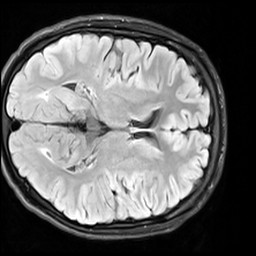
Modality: FLAIR
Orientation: axial
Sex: male
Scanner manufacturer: siemens
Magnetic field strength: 3 T
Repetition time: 10 s
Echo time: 0.09 s